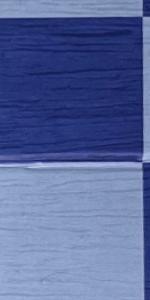
Label: Empty